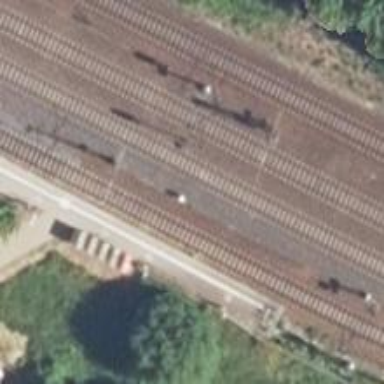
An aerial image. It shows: Milestone along the railway with catenary mast.